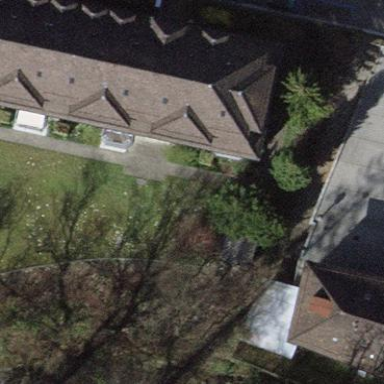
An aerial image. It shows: Building with hipped roof.